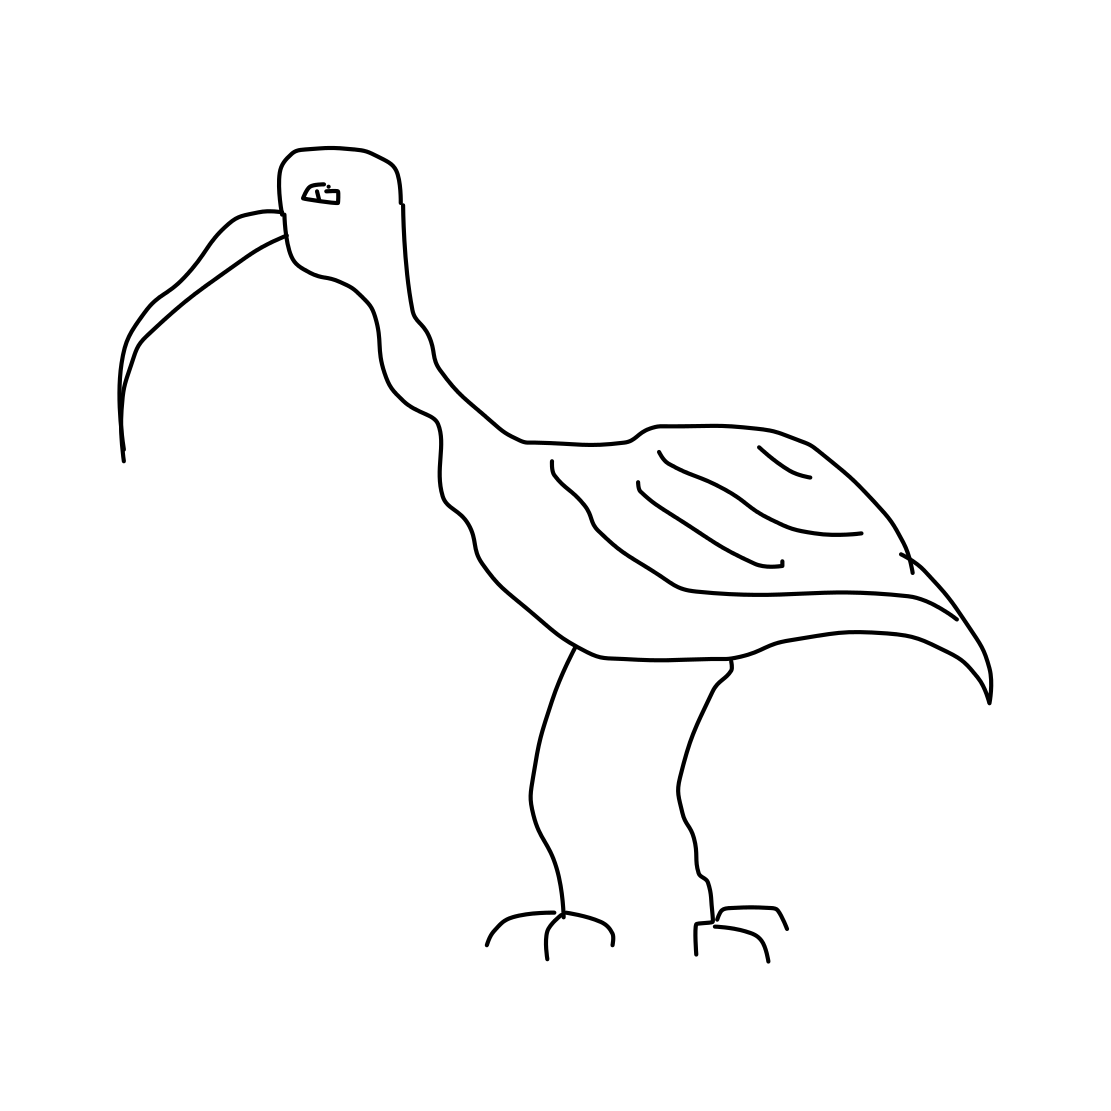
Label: standing bird